С одним молем идеального одноатомного газа проводят процесс (см. рисунок).
Найдите теплоемкость газа в точке $A$.
В какой точке процесса теплоемкость газа максимальна?
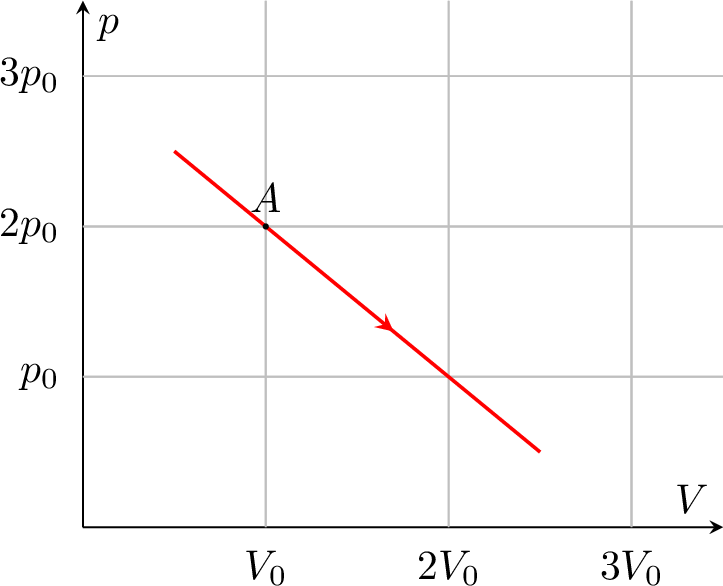
Найдите теплоемкость газа в точке $A$.
Решение: Из определения теплоемкости, первого закона термодинамики и формулы для внутренней энергии одного моля идеального газа $U=c_{v} T$ получаем для теплоемкости одного моля: $$ c=\frac{\delta Q}{\Delta T}=\frac{\Delta U+p \Delta V}{\Delta T}=\frac{c_{v} \Delta T+p \Delta V}{\Delta T}=c_{v}+p \frac{\Delta V}{\Delta T} . $$ Вычислим отношение $\frac{\Delta V}{\Delta T}$ в точке $A$ заданного процесса. Для этого рассмотрим бесконечно малый участок процесса от точки $A$ $\left(p_{A}=2 p_{0}, V_{A}=V_{0}\right)$ до близкой точки $B\left(p_{B}=p_{A}+\Delta p; V_{B}=V_{A}+\Delta V\right)$. Очевидно, $\Delta p$ и $\Delta V$ имеют разные знаки. Запишем уравнение процесса в виде $$ \frac{p}{p_{0}}+\frac{V}{V_{0}}=3. \quad (1) $$ В точке $A$ $$ \frac{p_{A}}{p_{0}}+\frac{V_{A}}{V_{0}}=3, \quad (2) $$ в точке $B$ $$ \frac{p_{A}+\Delta p}{p_{0}}+\frac{V_{A}+\Delta V}{V_{0}}=3. \quad (3) $$ Вычитая $(2)$ из $(3)$, для малых изменений $\Delta p$ и $\Delta V$ получаем $$ \frac{\Delta p}{p_{0}}+\frac{\Delta V}{V_{0}}=0. \quad (4) $$ Еще одно соотношение для малых изменений можно получить из уравнения Менделеева - Клапейрона для начального и конечного состояний: $$ p_{A} V_{A}=R T_{A}, \quad \left(p_{A}+\Delta p\right)\left(V_{A}+\Delta V\right)=R\left(T_{A}+\Delta T\right) . $$ Раскроем скобки, вычтем из второго уравнения первое и пренебрежем малой поправкой $\Delta p \Delta V$: $$ p_{A} \Delta V+V_{A} \Delta p=R \Delta T, \text { или } 2 p_{0} \Delta V+V_{0} \Delta p=R \Delta T. \quad (5) $$ Теперь исключим $\Delta p$ из $(4)$ и $(5)$: $$ p_{0} \Delta V=R \Delta T, \text { или } p_{0} \frac{\Delta V}{\Delta T}=R. $$ Из формулы $(1)$ для теплоемкости газа в точке $A$ получаем $$ c=c_{v}+p_{A} \frac{\Delta V}{\Delta T}=c_{v}+2 p_{0} \frac{\Delta V}{\Delta T}=c_{v}+2 R=\frac{7}{2} R . $$
Ответ: $$ c=c_{v}+p_{A} \frac{\Delta V}{\Delta T}=\frac{7}{2} R . $$

В какой точке процесса теплоемкость газа максимальна?
Решение: График данного процесса касается изотермы в точке $\left(1.5 p_{0}; 1.5V_{0}\right)$. Теплоемкость газа в левой окрестности этой точки стремится к бесконечности и, следовательно, максимальна.
Ответ: Теплоемкость газа в левой окрестности точки $\left(1.5 p_{0}; 1.5V_{0}\right)$ стремится к бесконечности и, следовательно, максимальна.
Темы:
T, Термодинамика, Теплоемкость, Всероссийские